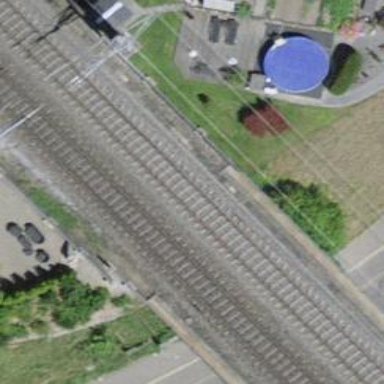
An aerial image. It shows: Railway bridge with electrified tracks and single rail.